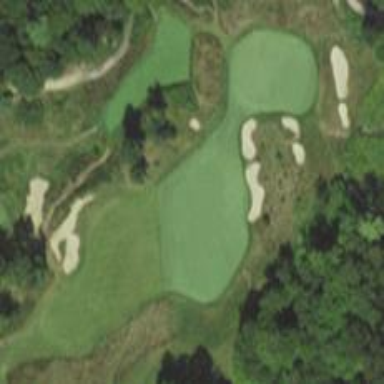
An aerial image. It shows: Rough area in golf course.